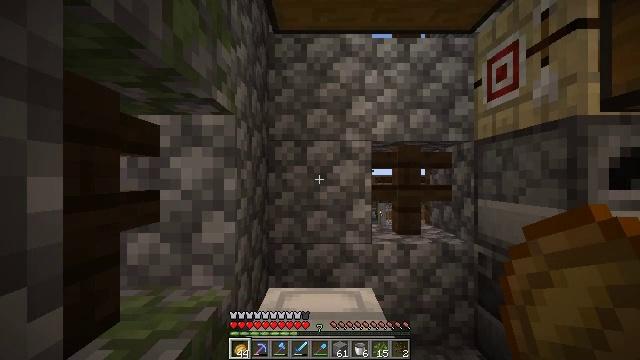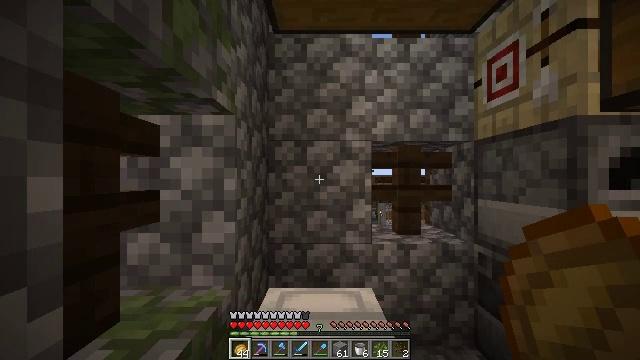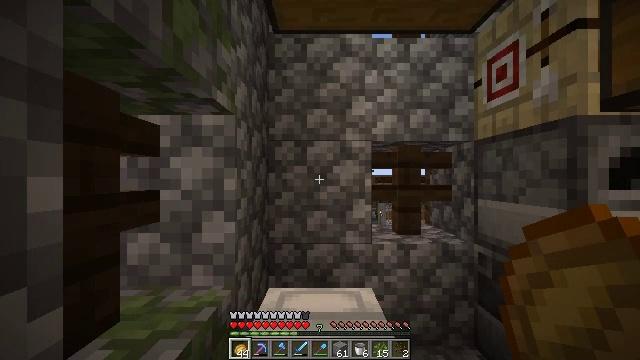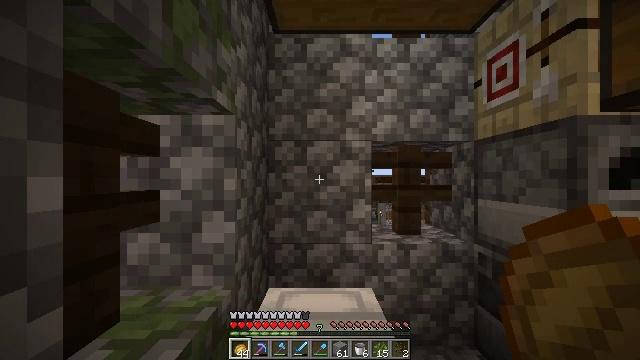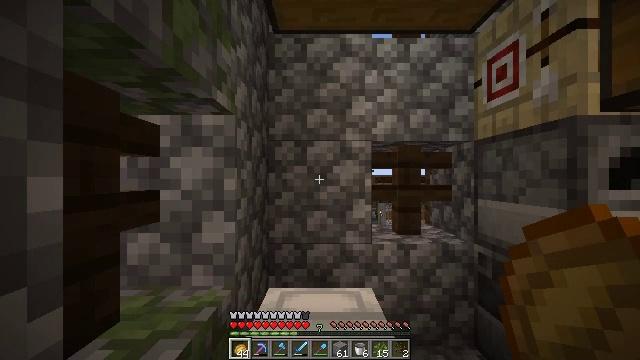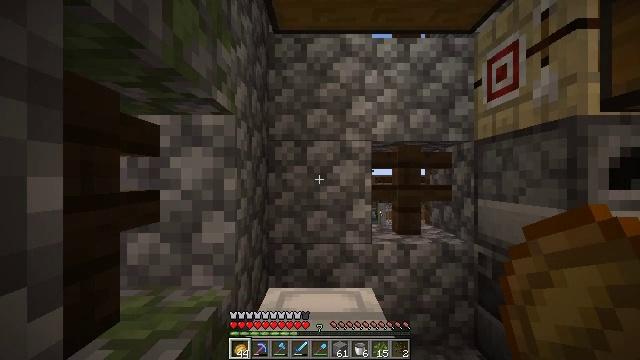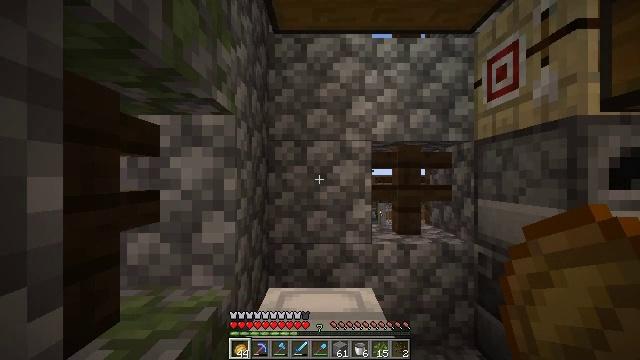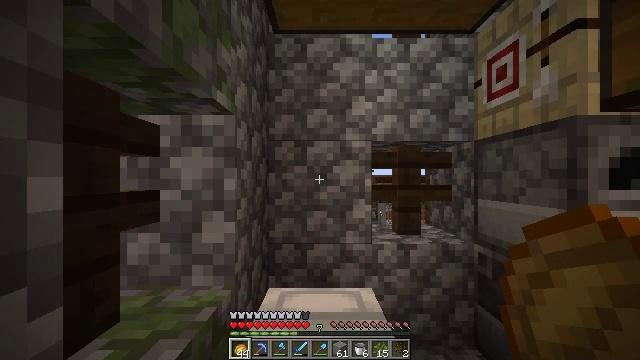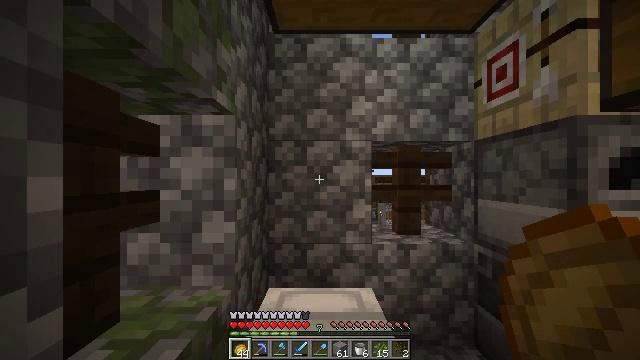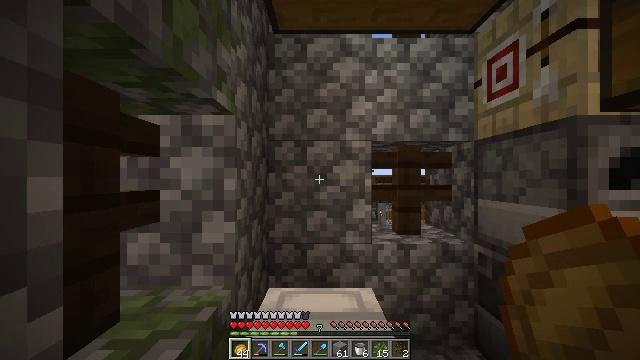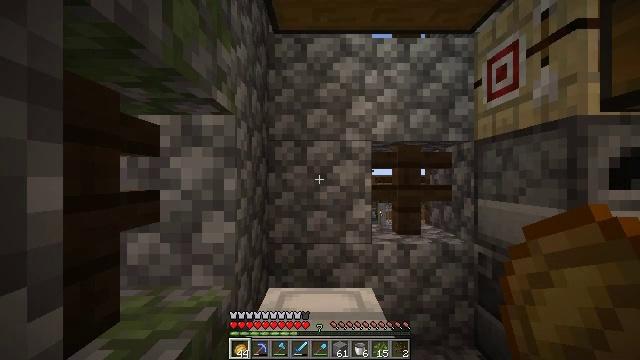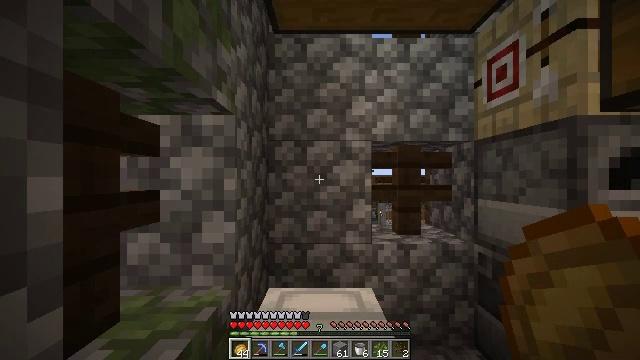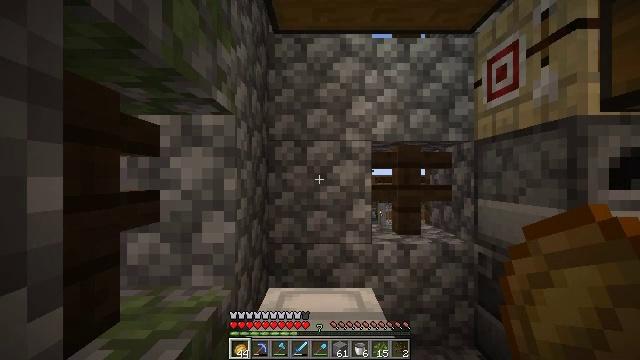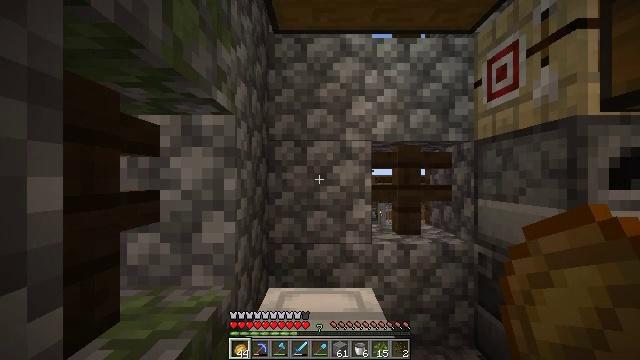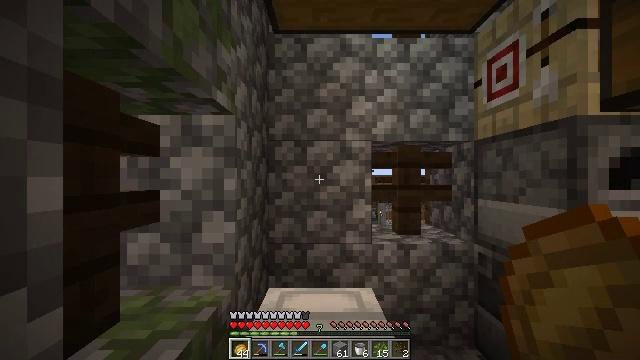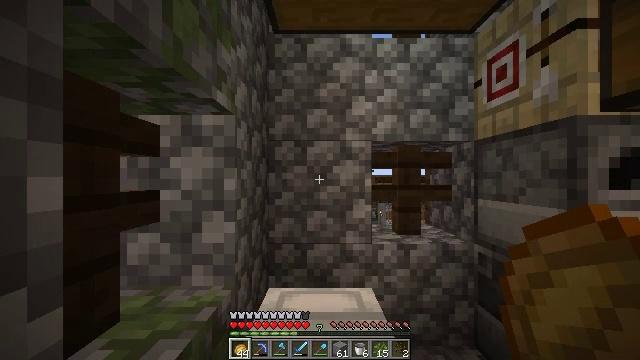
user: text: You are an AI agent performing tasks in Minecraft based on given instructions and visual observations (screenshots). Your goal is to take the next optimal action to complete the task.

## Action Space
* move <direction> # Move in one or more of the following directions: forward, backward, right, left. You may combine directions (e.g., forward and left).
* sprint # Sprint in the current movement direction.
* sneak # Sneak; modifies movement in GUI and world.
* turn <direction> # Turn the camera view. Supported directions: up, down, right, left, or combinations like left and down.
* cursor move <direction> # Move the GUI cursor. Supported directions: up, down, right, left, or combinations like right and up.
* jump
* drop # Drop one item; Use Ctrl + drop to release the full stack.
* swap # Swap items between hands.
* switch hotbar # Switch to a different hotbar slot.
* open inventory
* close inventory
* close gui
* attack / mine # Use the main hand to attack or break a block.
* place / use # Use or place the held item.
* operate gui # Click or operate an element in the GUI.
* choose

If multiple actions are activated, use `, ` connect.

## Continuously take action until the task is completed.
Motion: motion action
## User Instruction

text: Attack the brewing stand to gather it.
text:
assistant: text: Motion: no_op
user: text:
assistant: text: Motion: no_op
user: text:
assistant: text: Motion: no_op
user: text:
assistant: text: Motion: no_op
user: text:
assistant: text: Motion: no_op
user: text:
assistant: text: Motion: no_op
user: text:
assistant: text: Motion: no_op
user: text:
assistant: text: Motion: no_op
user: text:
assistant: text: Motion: no_op
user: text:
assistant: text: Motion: no_op
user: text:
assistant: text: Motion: no_op
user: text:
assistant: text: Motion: no_op
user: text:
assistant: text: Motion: no_op
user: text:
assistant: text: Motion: no_op
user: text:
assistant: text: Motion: no_op
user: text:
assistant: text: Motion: no_op
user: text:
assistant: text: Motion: no_op
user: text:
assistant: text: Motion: no_op
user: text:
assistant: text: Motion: no_op
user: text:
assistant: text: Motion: no_op
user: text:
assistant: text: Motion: no_op
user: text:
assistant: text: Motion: no_op
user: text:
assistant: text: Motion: no_op
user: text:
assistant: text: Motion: no_op
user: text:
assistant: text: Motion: no_op
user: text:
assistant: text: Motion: no_op
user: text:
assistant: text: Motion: no_op
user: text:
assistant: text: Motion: no_op
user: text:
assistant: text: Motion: no_op
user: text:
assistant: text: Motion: no_op